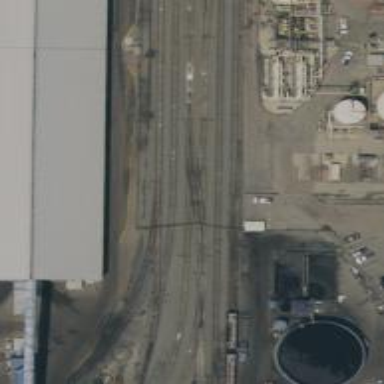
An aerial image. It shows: Railway crossing.